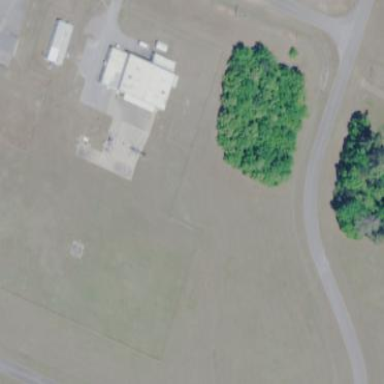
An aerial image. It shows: Fence surrounding aerodrome.